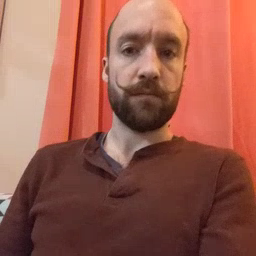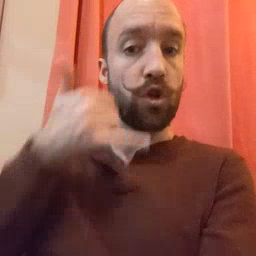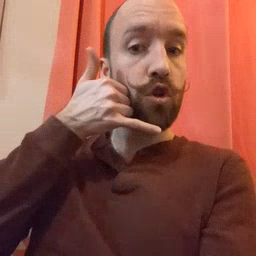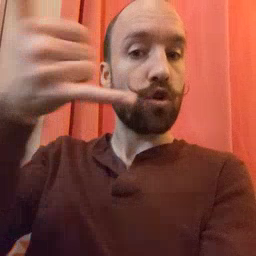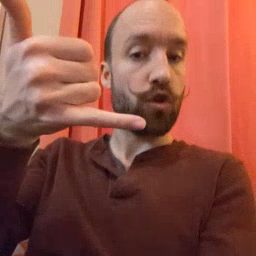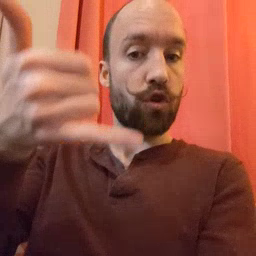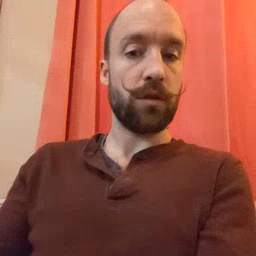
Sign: callonphone